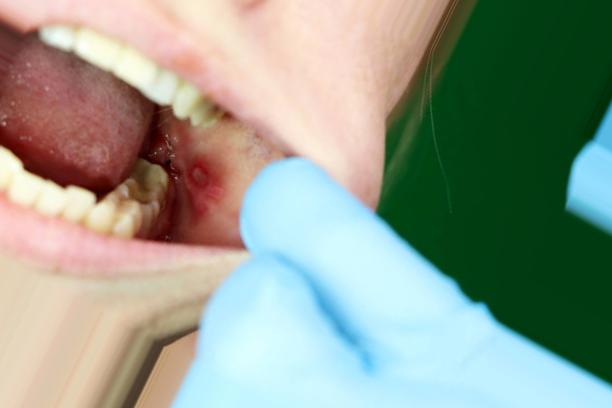
Condition: Mouth Ulcer